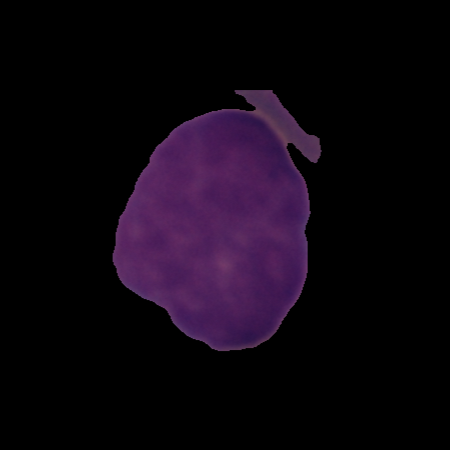
Label: cancer